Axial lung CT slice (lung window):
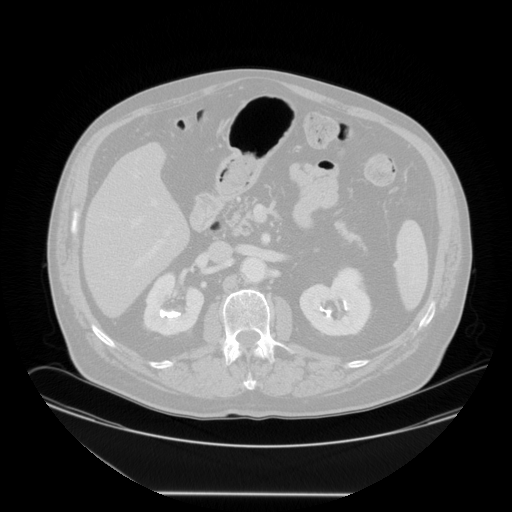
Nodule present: no